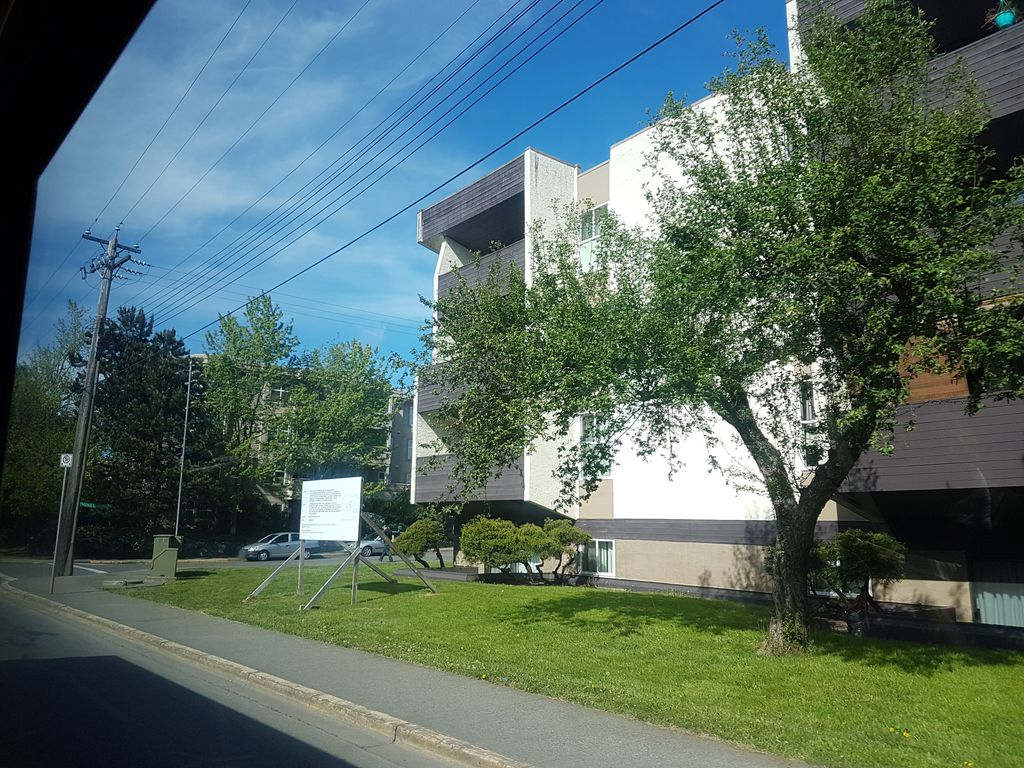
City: victoria